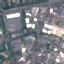
Land use / land cover class: Industrial